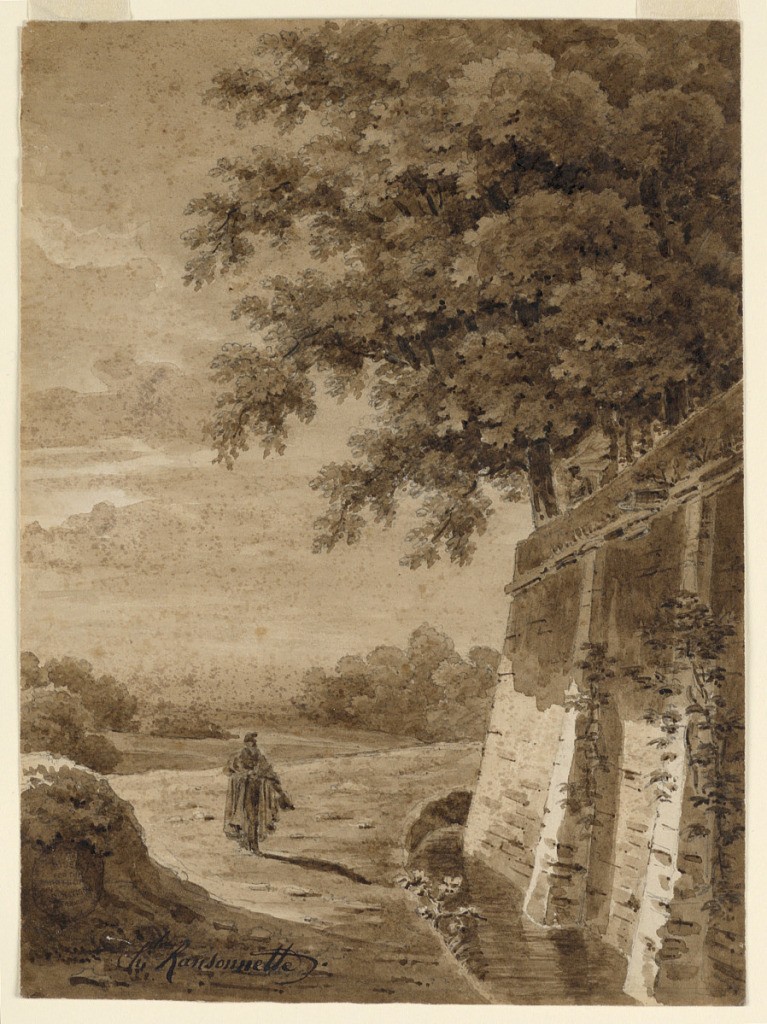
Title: The Salutation
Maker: Charles Nicolas Ransonnette, French, 1793 - 1877
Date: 1830–1840
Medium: Graphite, brush and brown watercolor on paper
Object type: Drawing
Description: The corner of a park terrace is at right, whose will rises from a ditch. A road wings around its foot. A man stands on it looking at or speaking with a woman upon the terrace. He holds his hand in his left hand.